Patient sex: M
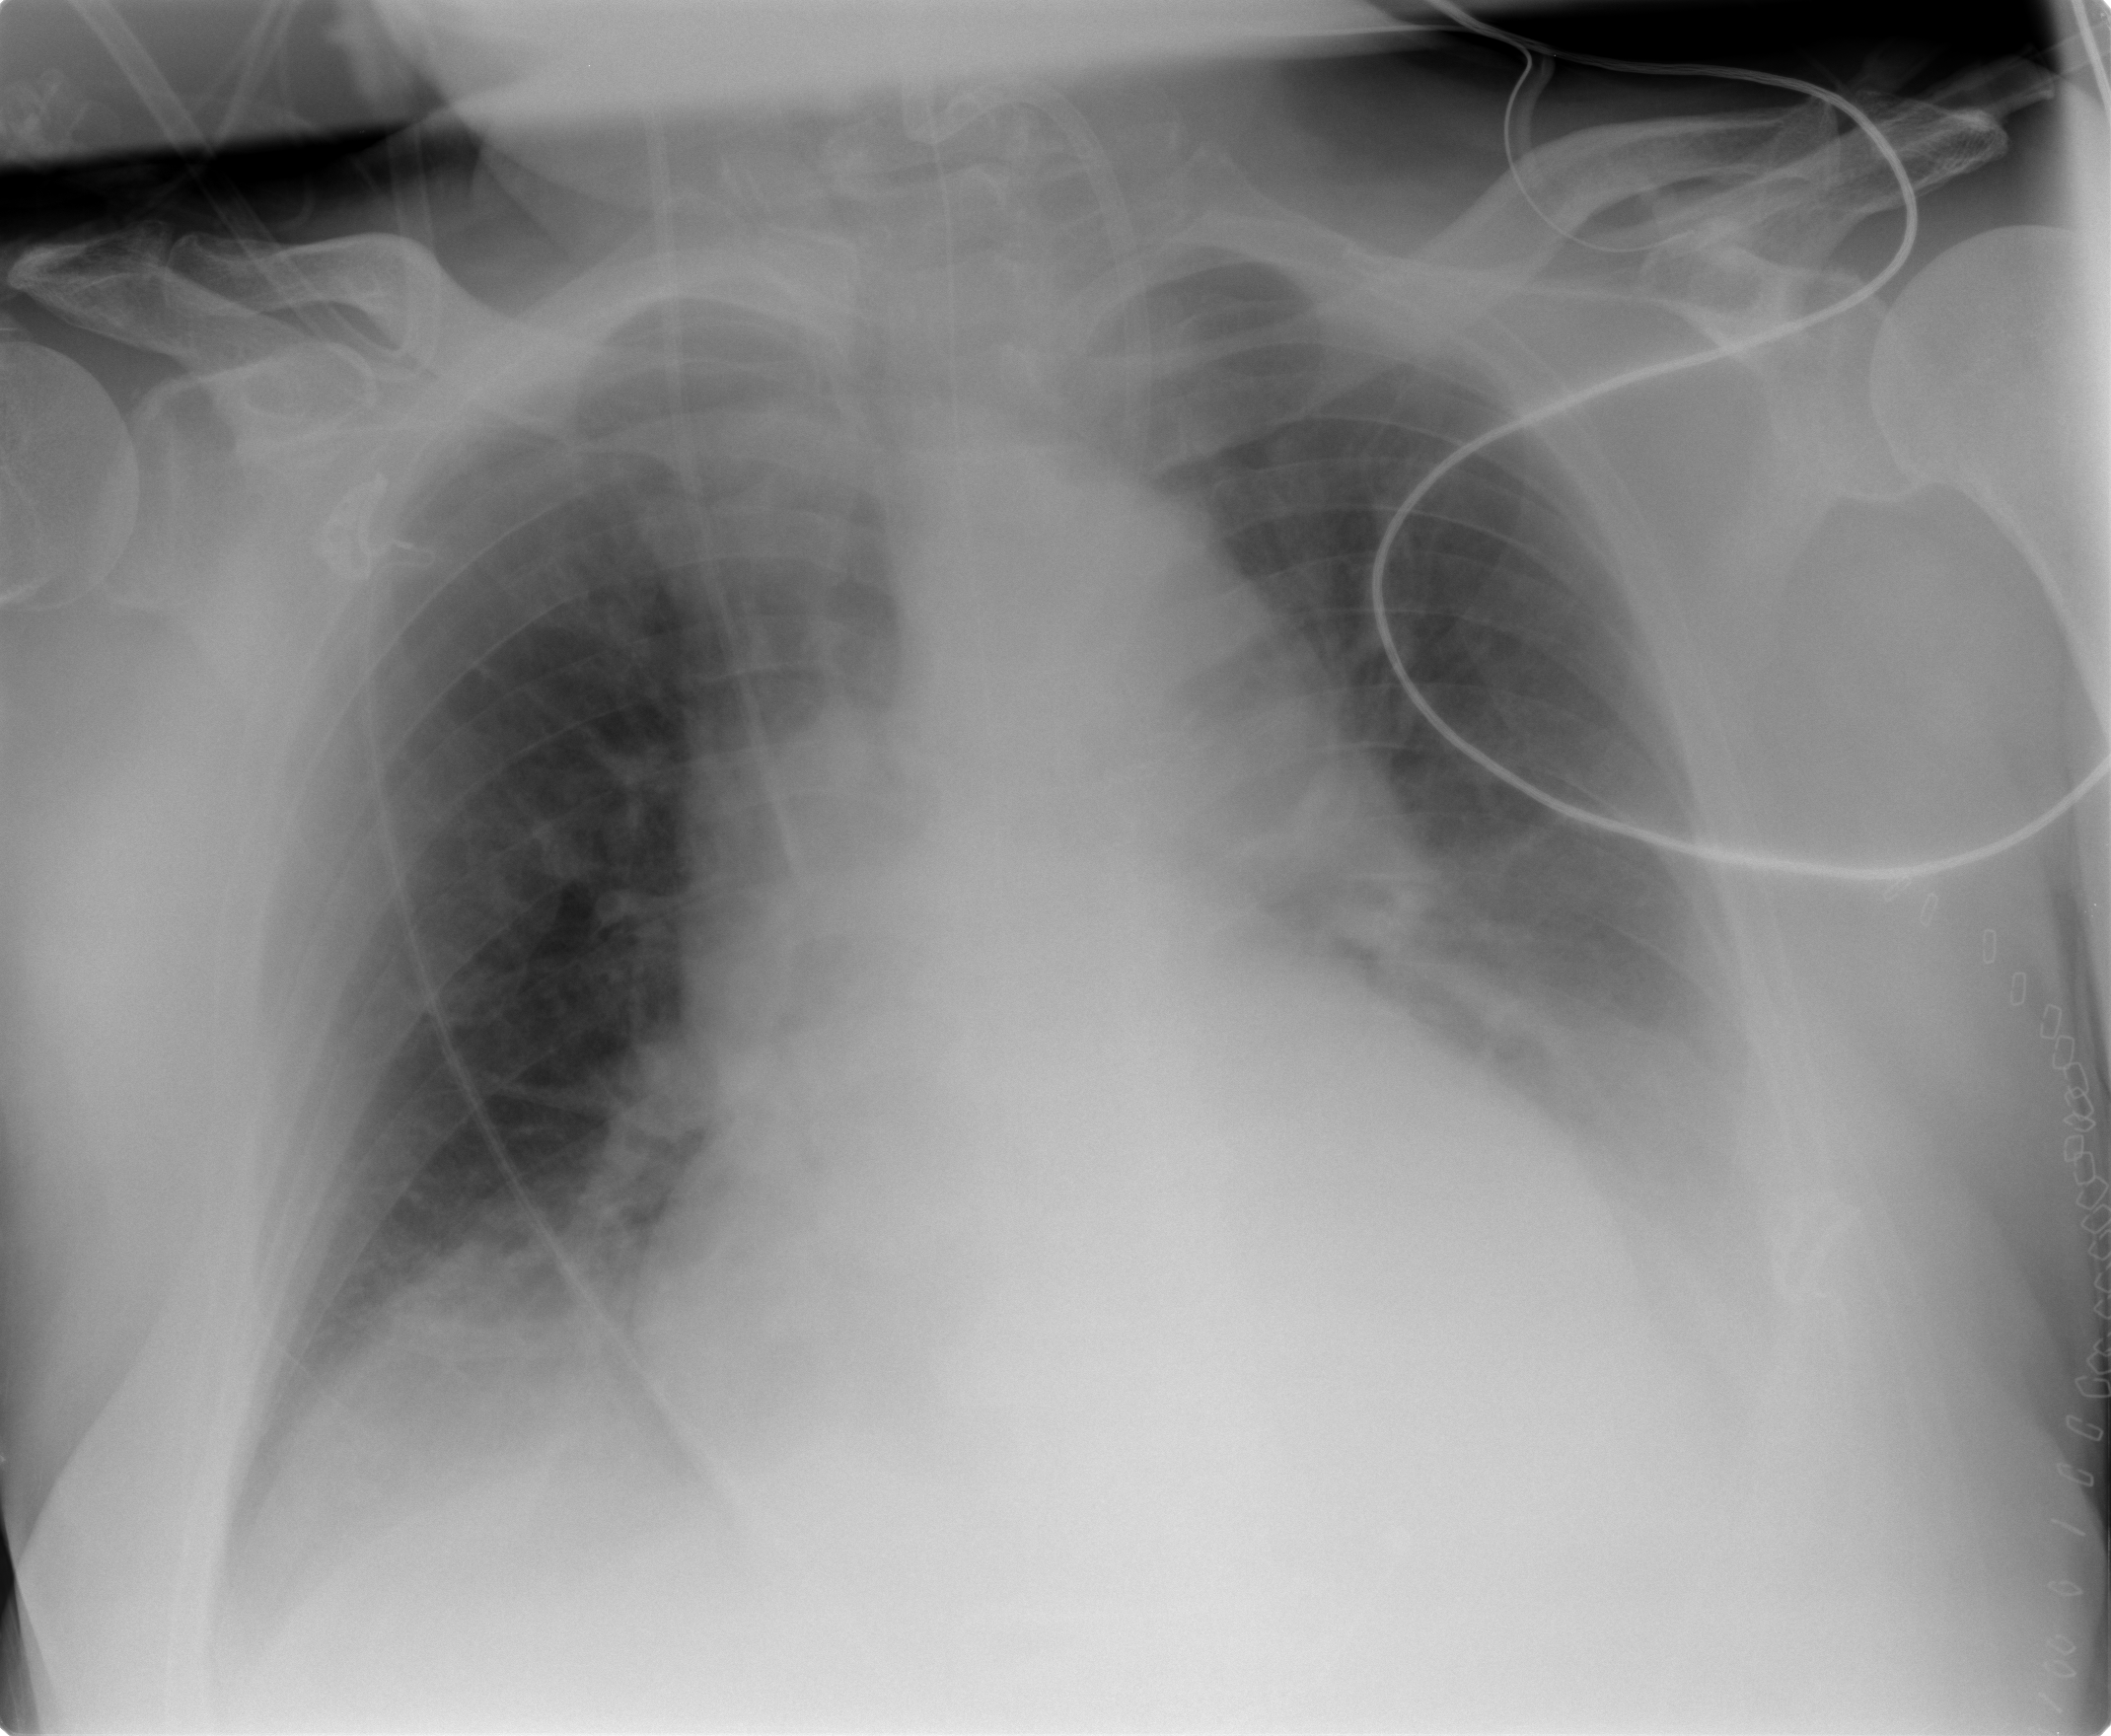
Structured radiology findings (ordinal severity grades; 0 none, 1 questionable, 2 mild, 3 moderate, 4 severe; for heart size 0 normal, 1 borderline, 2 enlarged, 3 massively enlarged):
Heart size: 2
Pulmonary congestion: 2
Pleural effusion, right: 2
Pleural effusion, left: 2
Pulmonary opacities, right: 2
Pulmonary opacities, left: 0
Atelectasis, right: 2
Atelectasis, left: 2